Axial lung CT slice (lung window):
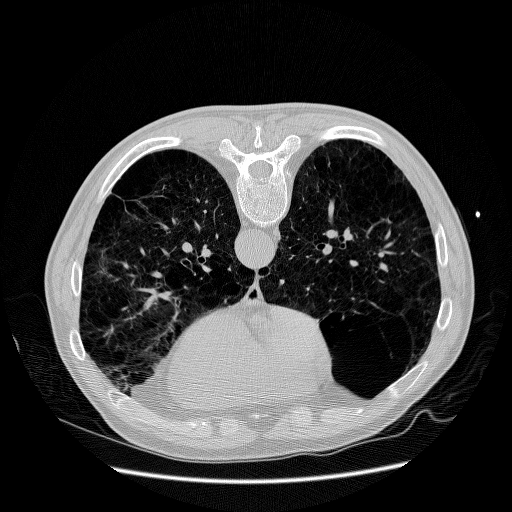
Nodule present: no